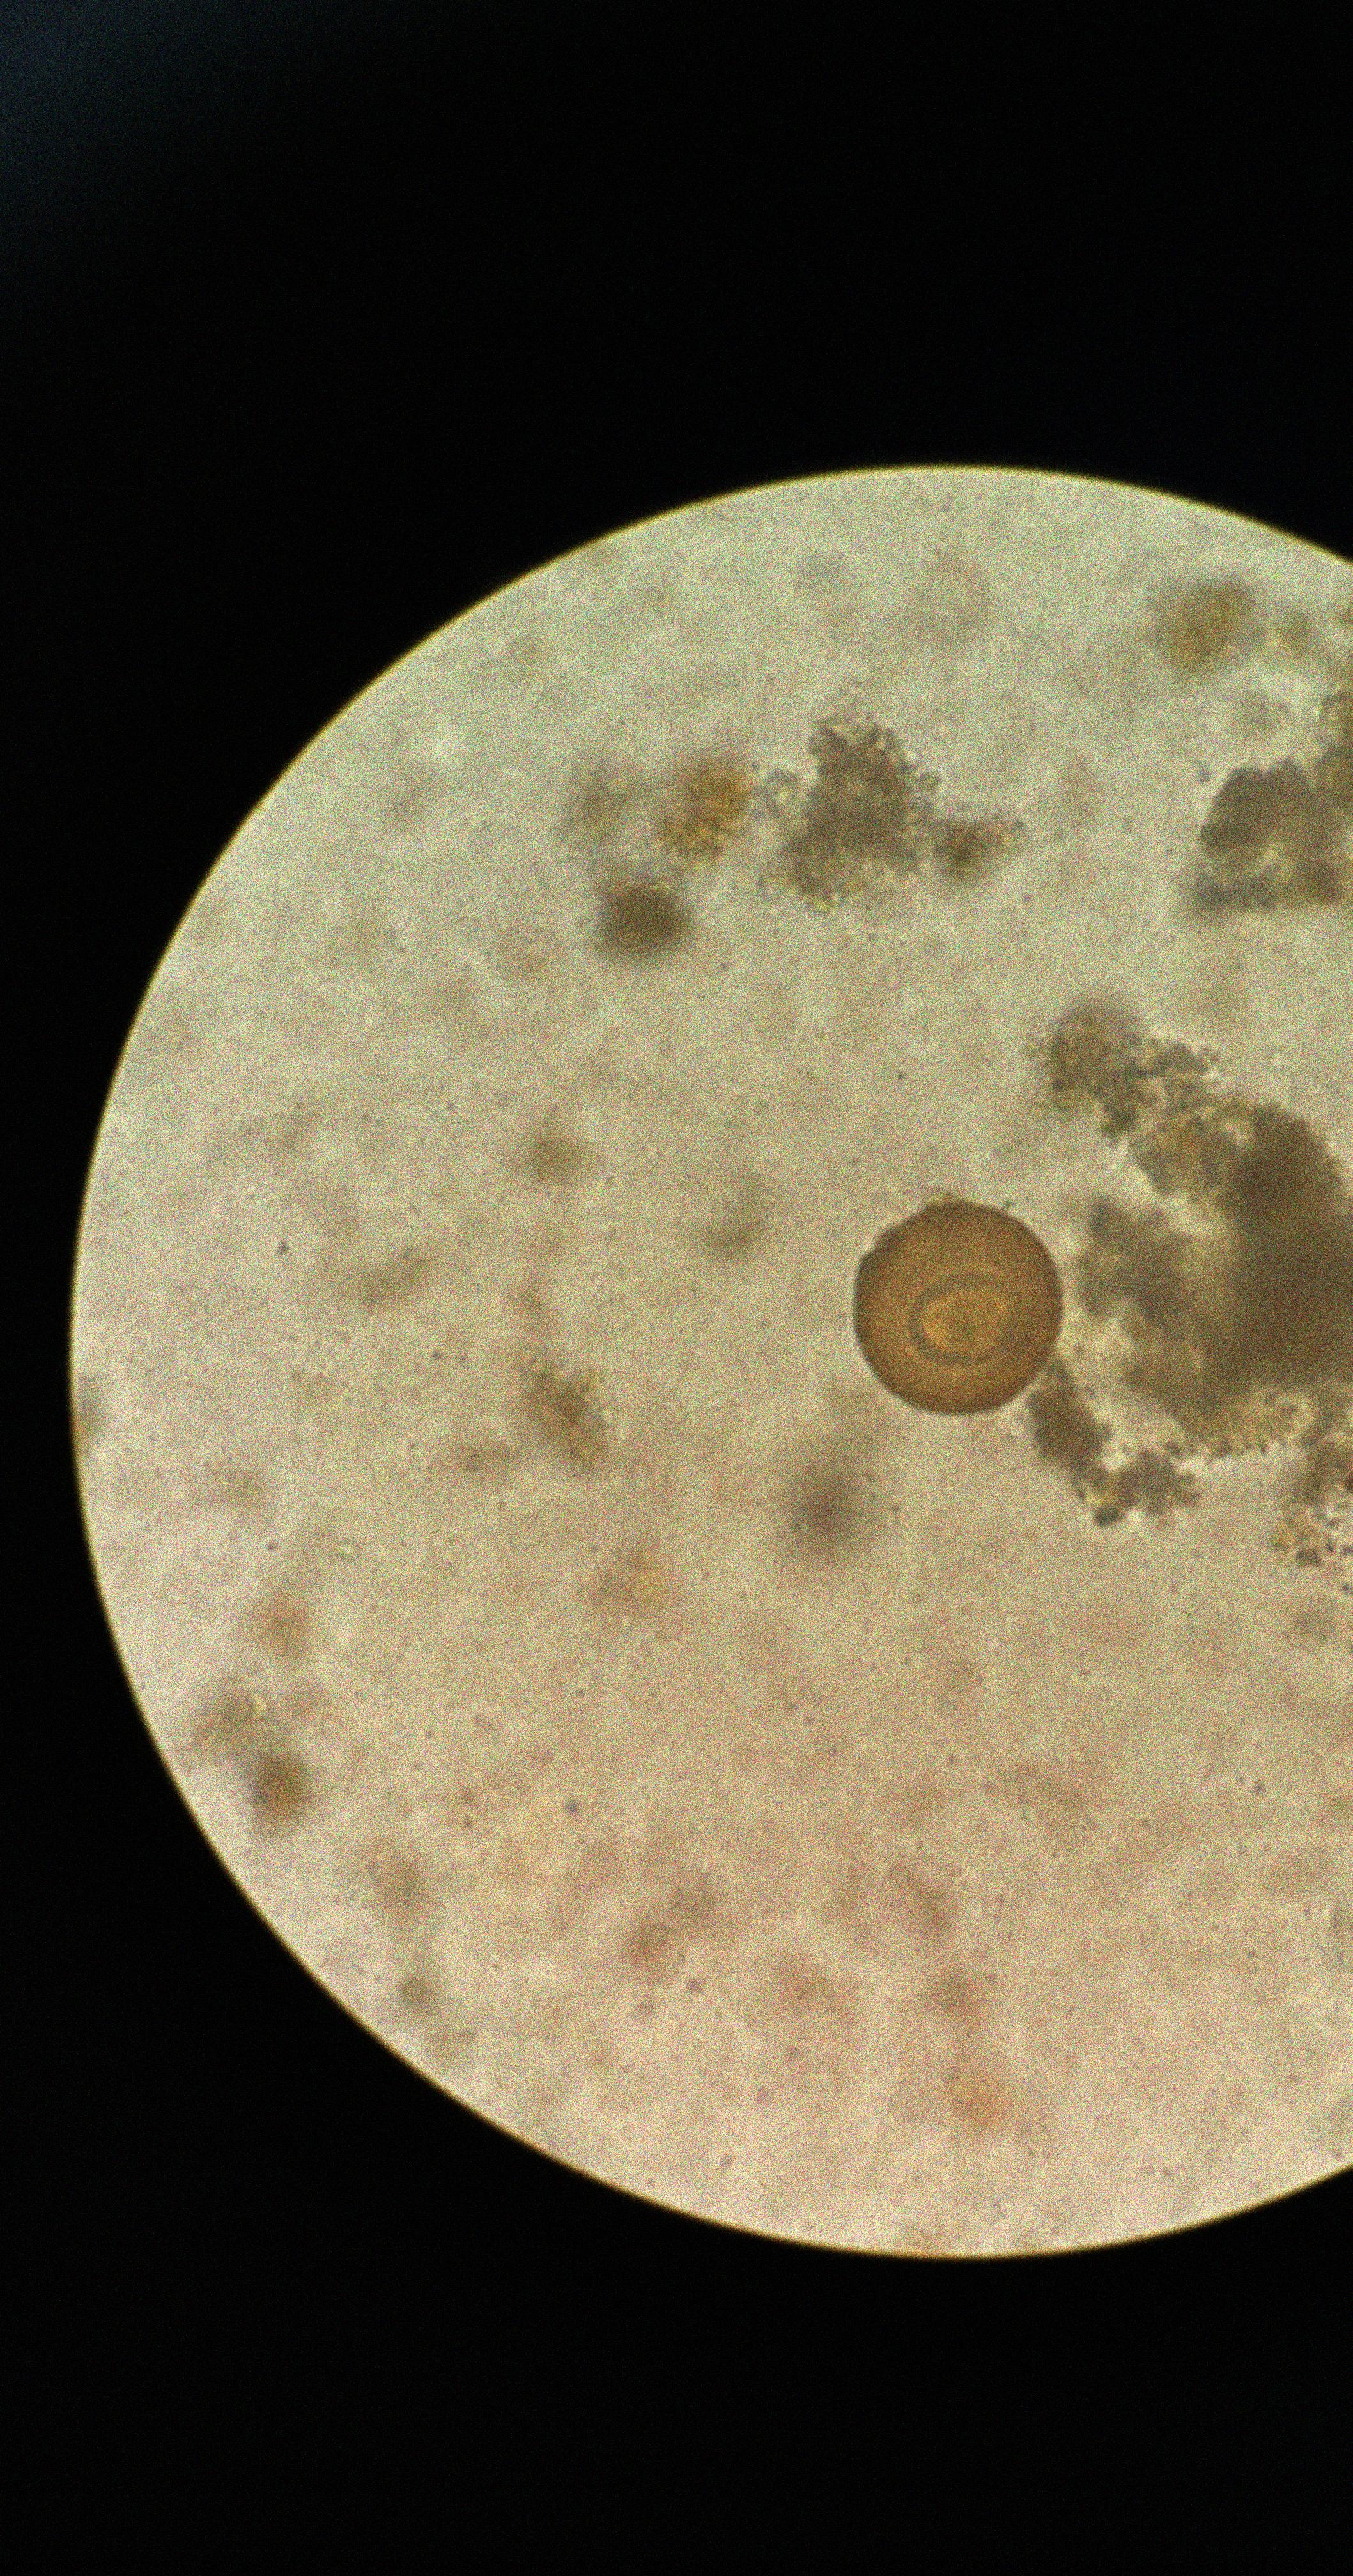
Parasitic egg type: Hymenolepis diminuta